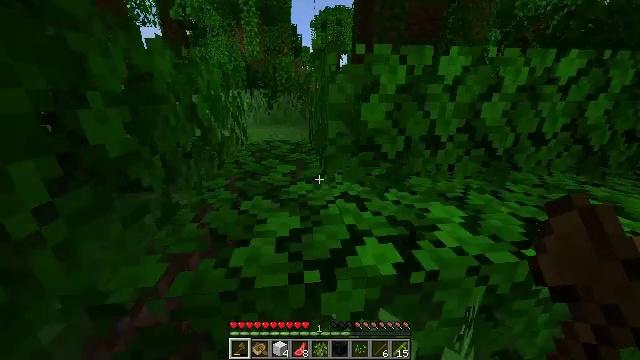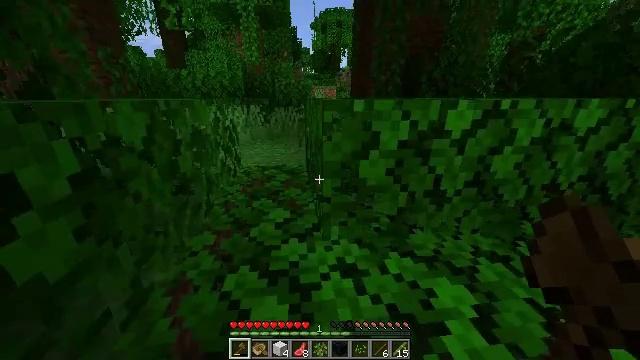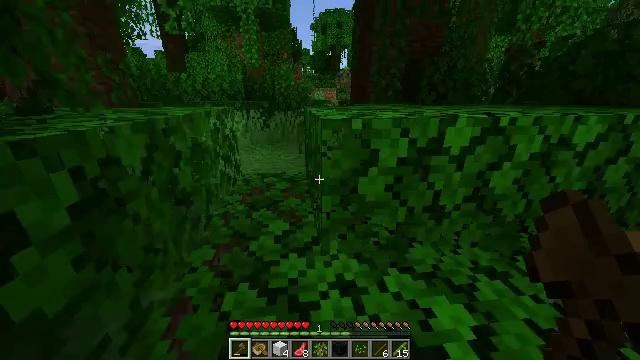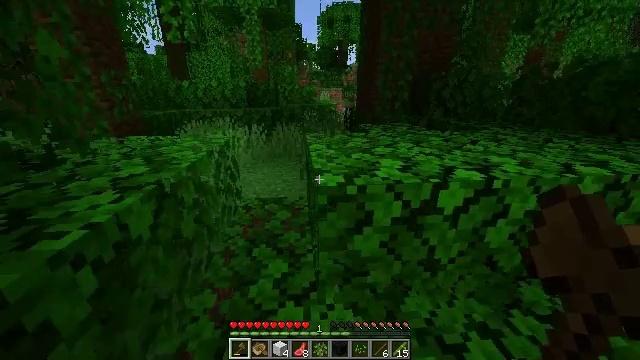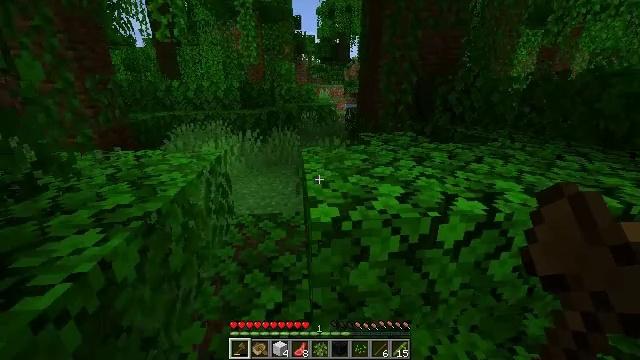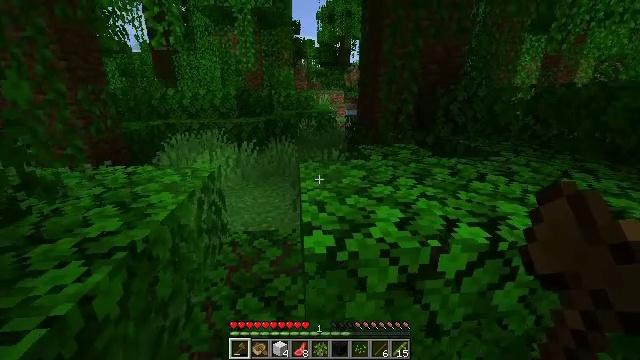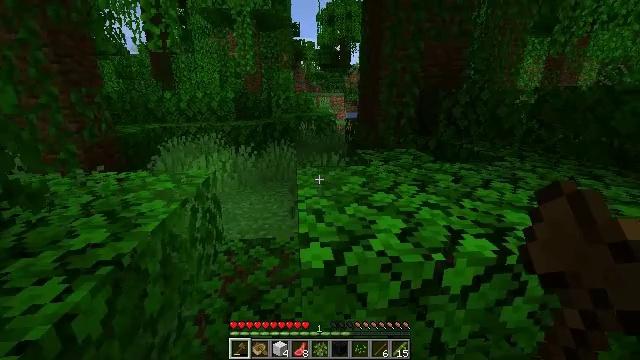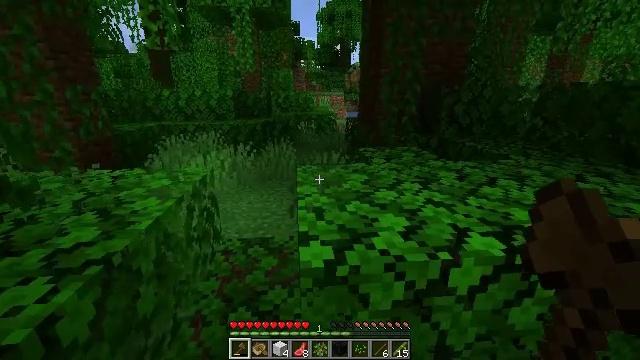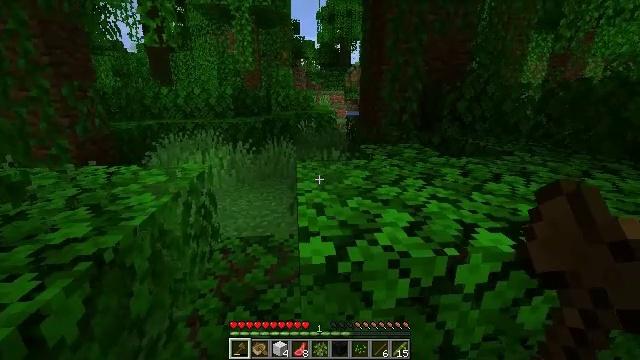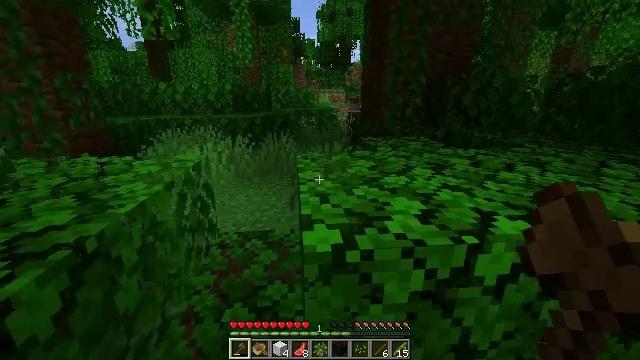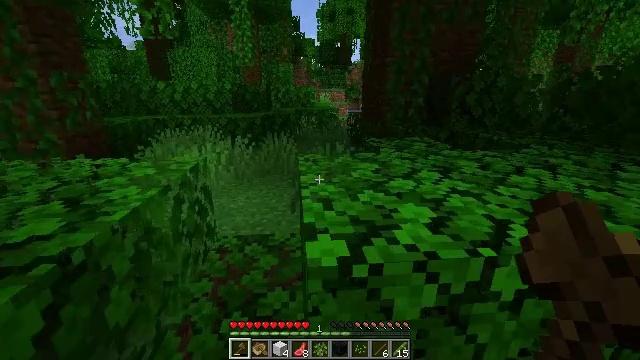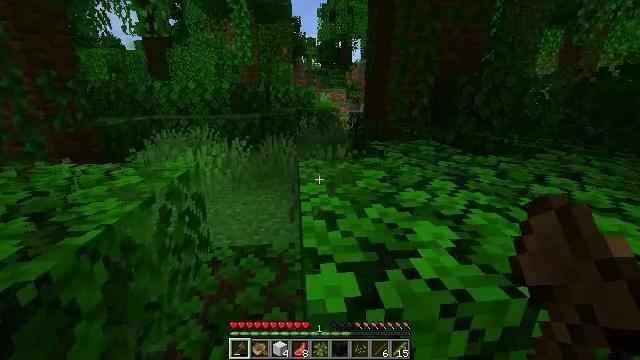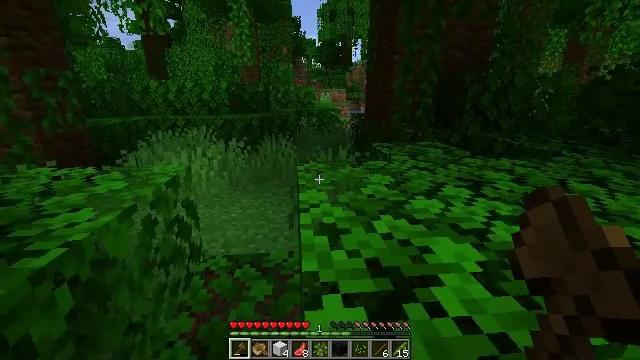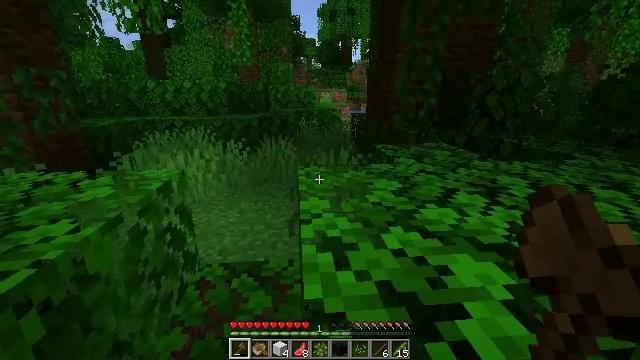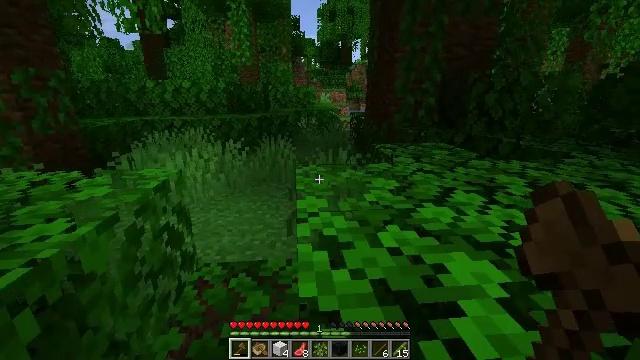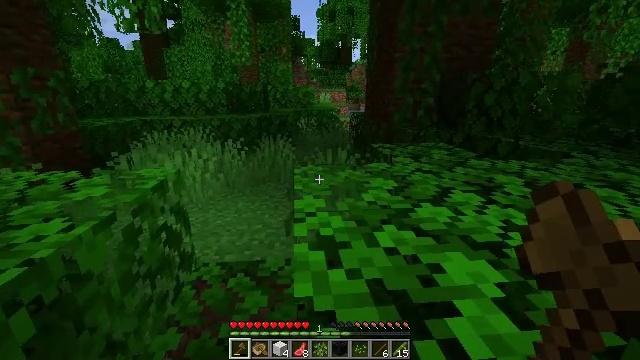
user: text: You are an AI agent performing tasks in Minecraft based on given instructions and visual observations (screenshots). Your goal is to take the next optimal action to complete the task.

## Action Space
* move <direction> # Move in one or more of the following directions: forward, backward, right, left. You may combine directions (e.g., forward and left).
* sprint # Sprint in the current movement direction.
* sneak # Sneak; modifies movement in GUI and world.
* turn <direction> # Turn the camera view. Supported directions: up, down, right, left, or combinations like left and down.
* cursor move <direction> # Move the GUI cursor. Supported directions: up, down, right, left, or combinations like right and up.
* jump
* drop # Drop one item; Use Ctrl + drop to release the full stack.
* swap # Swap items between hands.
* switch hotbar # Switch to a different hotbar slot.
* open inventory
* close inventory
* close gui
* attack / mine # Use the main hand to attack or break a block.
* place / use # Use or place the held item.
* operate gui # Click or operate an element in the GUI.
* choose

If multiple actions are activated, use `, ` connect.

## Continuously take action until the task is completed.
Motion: motion action
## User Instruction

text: Collect cocoa beans.
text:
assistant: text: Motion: move forward, jump
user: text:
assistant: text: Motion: move forward, jump
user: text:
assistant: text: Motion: move forward, turn left, jump
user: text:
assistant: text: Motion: move forward, jump
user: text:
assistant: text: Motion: move forward, turn up, jump
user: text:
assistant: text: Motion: move forward and move left
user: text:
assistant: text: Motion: move forward and move left
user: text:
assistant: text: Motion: move forward and move left
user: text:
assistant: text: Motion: move forward and move left
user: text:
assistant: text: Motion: move forward
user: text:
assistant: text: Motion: move forward
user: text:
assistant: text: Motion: move forward
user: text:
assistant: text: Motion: move forward
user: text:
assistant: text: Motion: move forward
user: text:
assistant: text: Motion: move forward, sprint
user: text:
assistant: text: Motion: move forward, sprint
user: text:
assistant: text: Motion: move forward, sprint
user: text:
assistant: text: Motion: move forward, sprint
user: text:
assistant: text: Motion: move forward
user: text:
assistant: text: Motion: move forward and move left
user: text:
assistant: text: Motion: move forward and move left
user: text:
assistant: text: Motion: move forward and move left
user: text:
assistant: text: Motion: move forward and move left
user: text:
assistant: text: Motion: move forward and move left
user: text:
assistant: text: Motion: move forward and move left
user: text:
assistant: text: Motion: move forward and move left, jump
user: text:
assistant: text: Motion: move forward and move left, jump
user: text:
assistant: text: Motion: move forward and move left, jump
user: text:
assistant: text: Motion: move forward and move left
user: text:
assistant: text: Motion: move forward